What modifications can be observed between these two pictures?
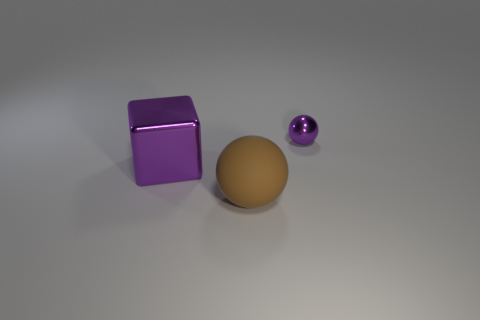
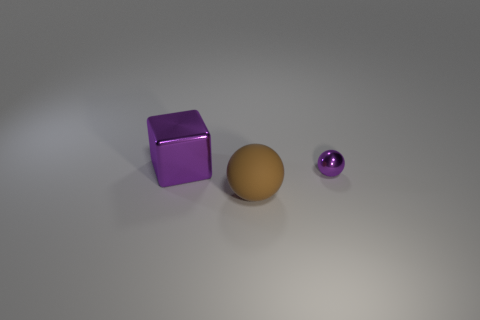
the small shiny thing changed its location
the small purple thing is in a different location
the tiny purple thing moved
the purple sphere is in a different location
the purple shiny ball changed its location
the small purple metallic ball on the right side of the big brown matte thing is in a different location
the tiny purple metallic sphere right of the large metal thing moved
the small purple metal ball that is right of the large cube changed its location
the tiny purple metallic ball that is on the right side of the large brown rubber sphere changed its location